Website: home-depot
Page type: address-validator
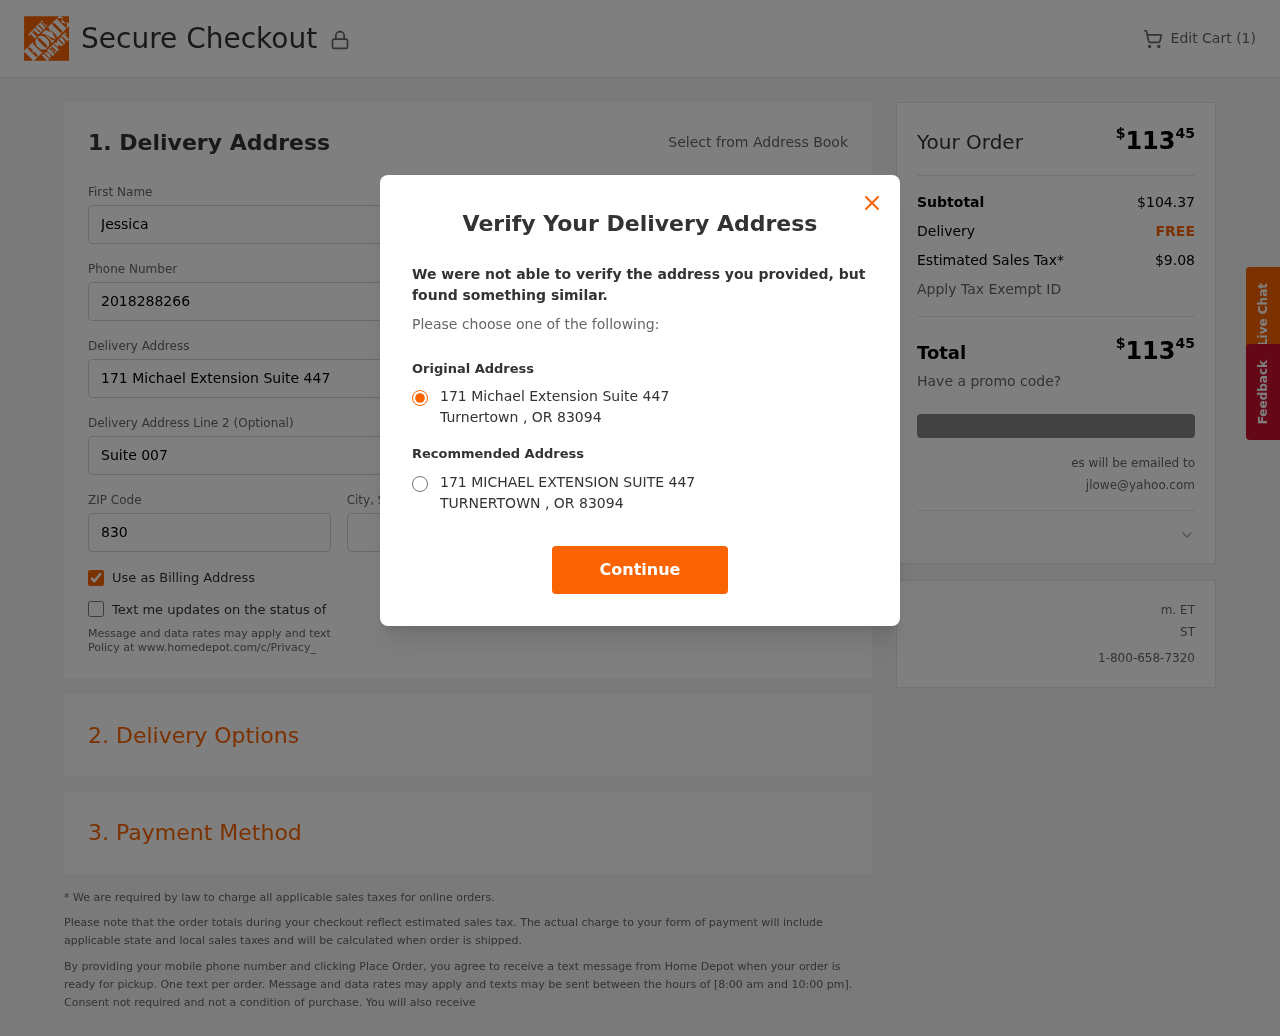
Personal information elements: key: PII_CITY
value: Turnertown
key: PII_EMAIL
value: jlowe@yahoo.com
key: PII_POSTCODE
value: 83094
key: PII_STATE_ABBR
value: OR
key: PII_STREET
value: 171 Michael Extension Suite 447
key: PII_FIRSTNAME
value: Jessica
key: PII_LASTNAME
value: Lowe
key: PII_PHONE
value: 2018288266
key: PII_STREET2
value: Suite 007
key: PII_CITY_STATE
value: Turnertown, OR
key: PII_STREET_ALT
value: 171 MICHAEL EXTENSION SUITE 447
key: PII_CITY_ALT
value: TURNERTOWN
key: PII_POSTCODE_FULL
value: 83094
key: PII_POSTCODE_NUMERIC
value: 83094
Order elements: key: ORDER_NUM_ITEMS
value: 1
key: ORDER_TOTAL
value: $11345
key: ORDER_SUBTOTAL
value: $104.37
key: ORDER_SHIPPING_COST
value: FREE
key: ORDER_TAX
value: $9.08